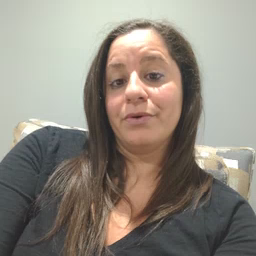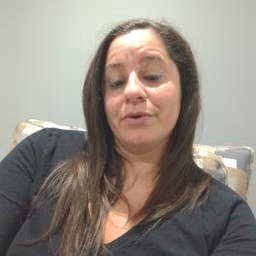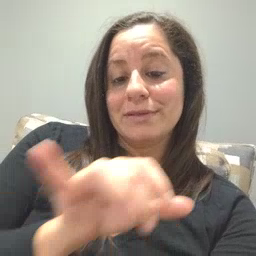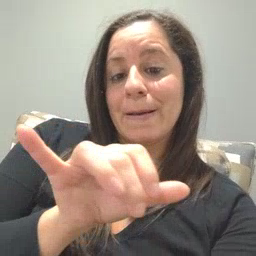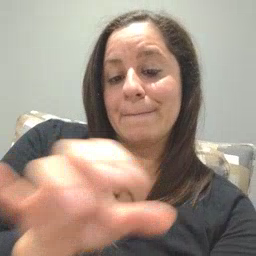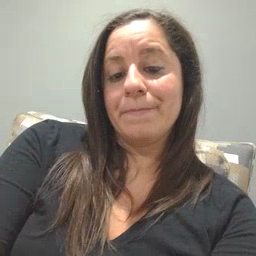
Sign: same